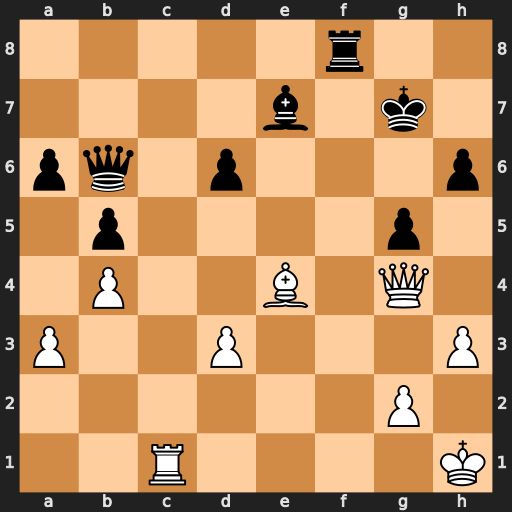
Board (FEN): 5r2/4b1k1/pq1p3p/1p4p1/1P2B1Q1/P2P3P/6P1/2R4K
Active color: w
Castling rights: -
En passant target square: -
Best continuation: Qe6 Rf6 Qxe7+